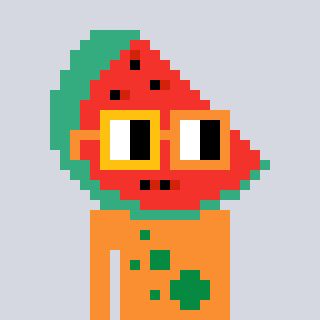
a pixel art character with square yellow and orange glasses, a watermelon-shaped head and a orange-colored body on a cool background